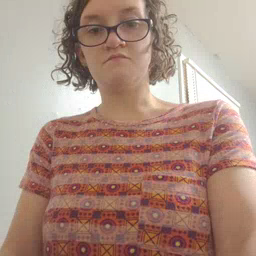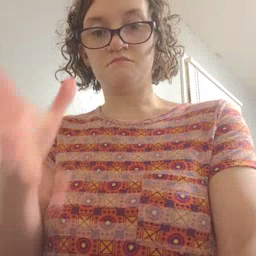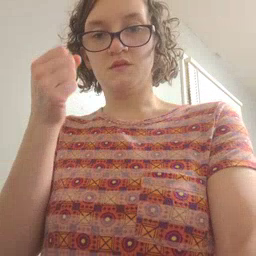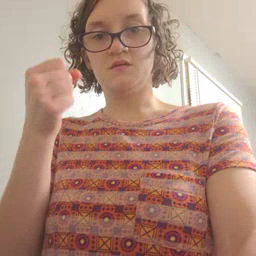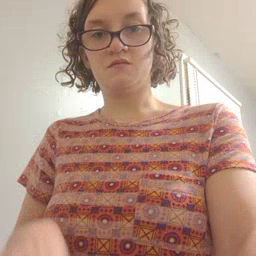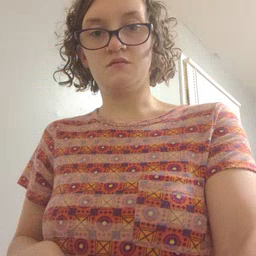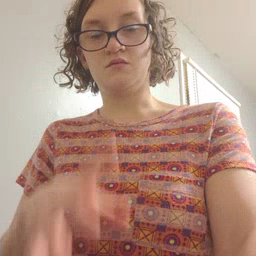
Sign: milk